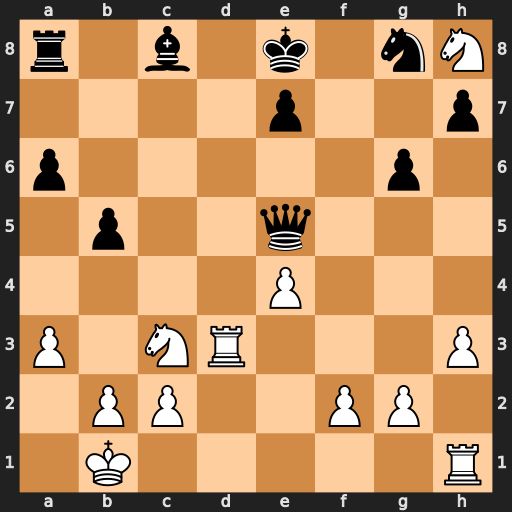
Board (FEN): r1b1k1nN/4p2p/p5p1/1p2q3/4P3/P1NR3P/1PP2PP1/1K5R
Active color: w
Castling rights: q
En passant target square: -
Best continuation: Rd8+ Kxd8 Nf7+ Ke8 Nxe5